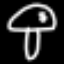
Label: mushroom